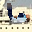
Label: 6